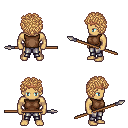
a pixel art fantasy rpg character, male body template, human, tanned skin, brown sleeveless shirt, metal pants, light blonde curly afro hairstyle, bronze tiara, spear, four views (front, back, left, right), 2x2 character sprite sheet, small pixel art, hard edges, no anti-aliasing